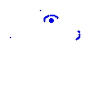
Particle: kaon